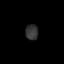
Tissue: lung
Cell type: Endothelial cells
Senescence score: 0.5791
Nuclear area (px): 189
Mean DAPI intensity: 52.926